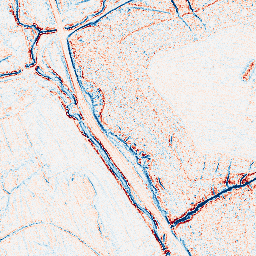
Category: edge_preserving
Decomposition family: anisotropic_diffusion
Decomposition parameters: iterations: 10
kappa: 50
gamma: 0.05
Upsampling method: sinc_hamming
Upsampling parameters: scale: 4
kernel_size: 16
Upsampling scale: 4